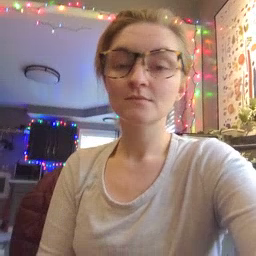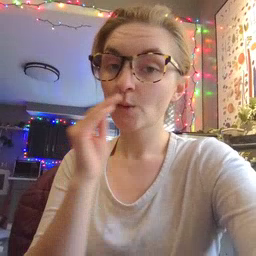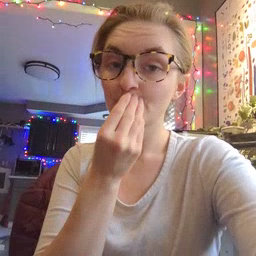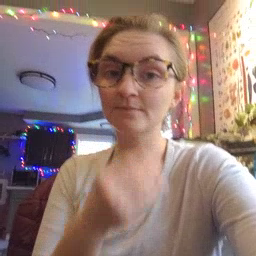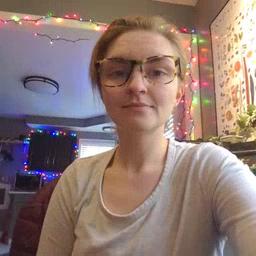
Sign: flower